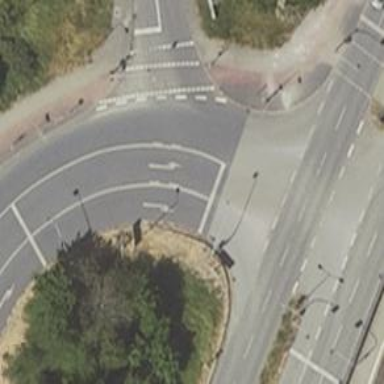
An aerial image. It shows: Road with traffic signals at crossing.